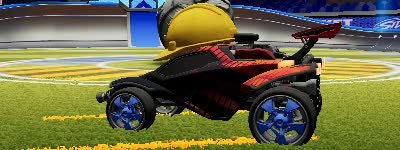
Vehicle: octane